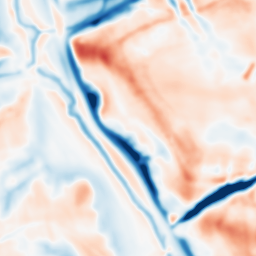
Category: multiscale
Decomposition family: dog_multiscale
Decomposition parameters: sigma_ratio: 1.4
n_scales: 5
base_sigma: 2
Upsampling method: quintic
Upsampling parameters: scale: 8
Upsampling scale: 8